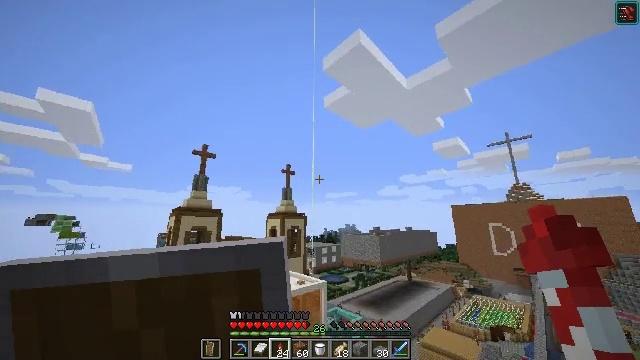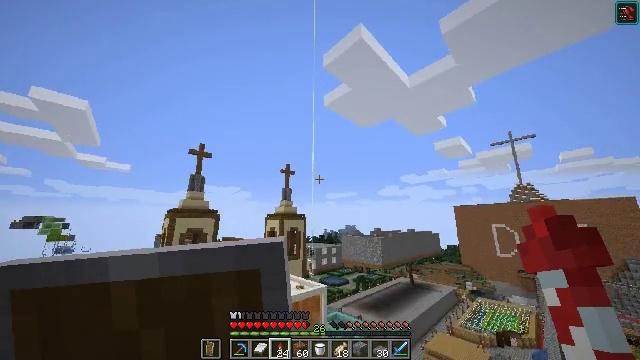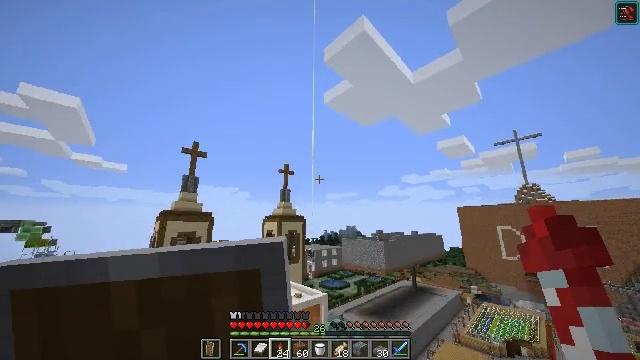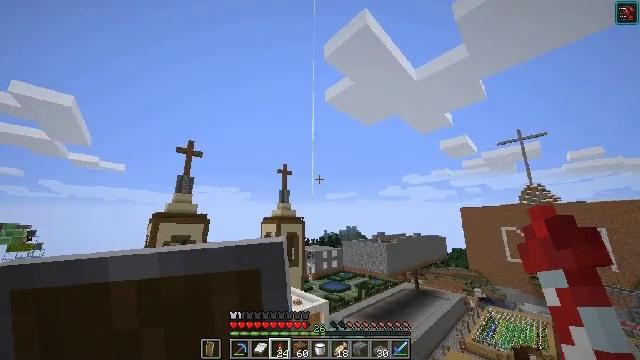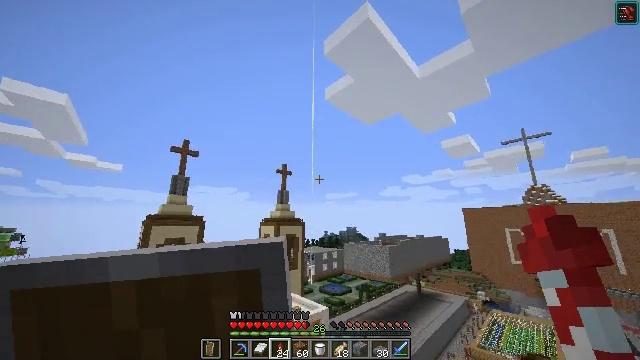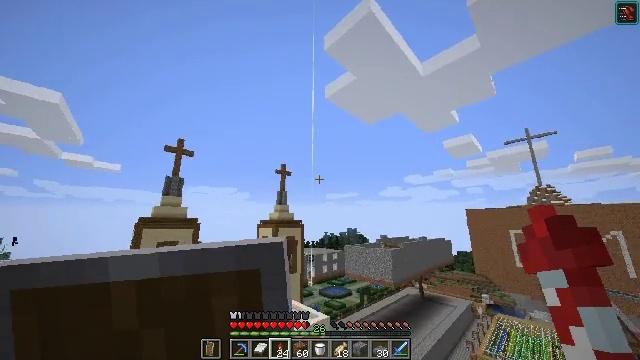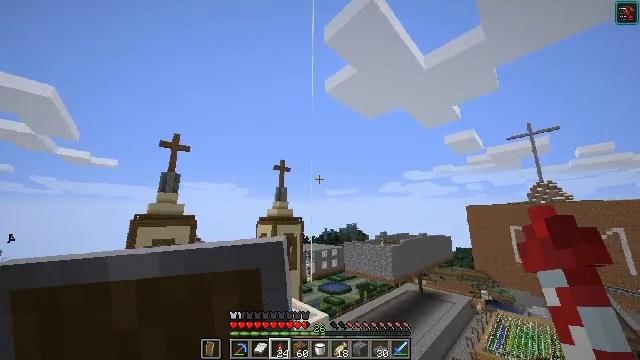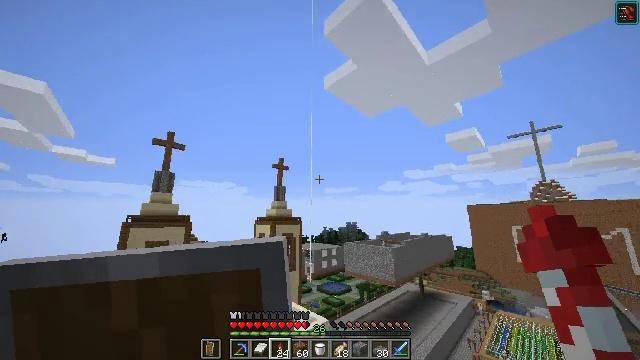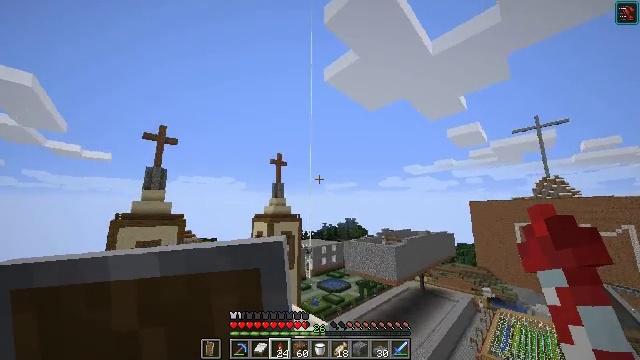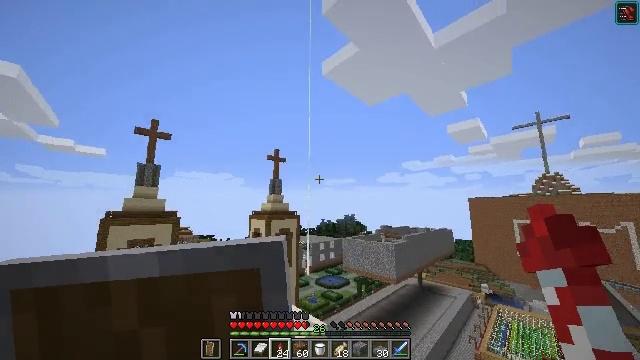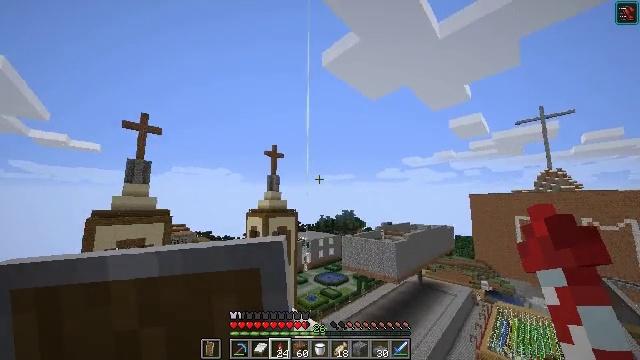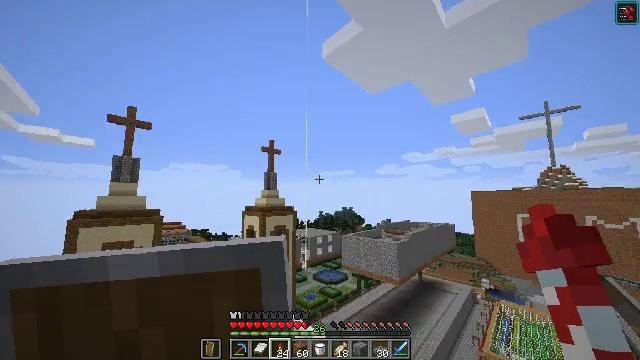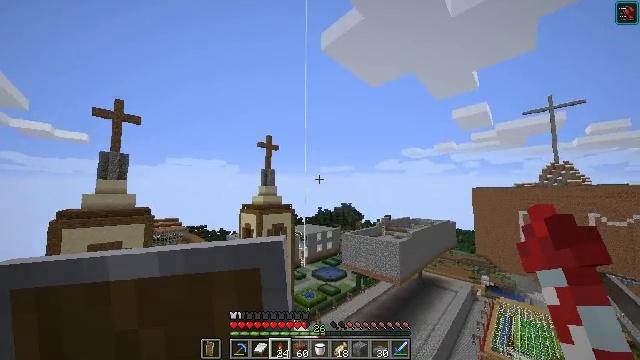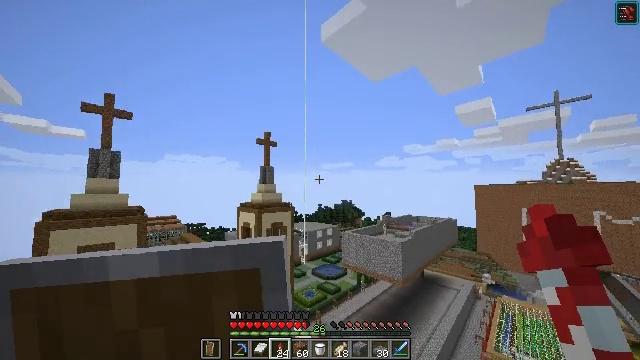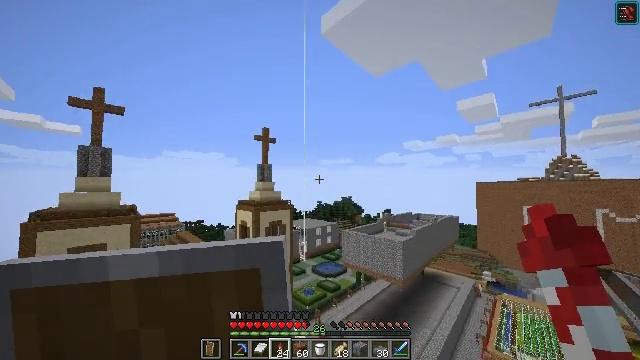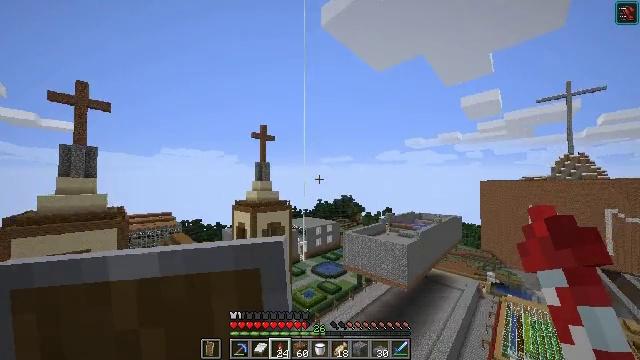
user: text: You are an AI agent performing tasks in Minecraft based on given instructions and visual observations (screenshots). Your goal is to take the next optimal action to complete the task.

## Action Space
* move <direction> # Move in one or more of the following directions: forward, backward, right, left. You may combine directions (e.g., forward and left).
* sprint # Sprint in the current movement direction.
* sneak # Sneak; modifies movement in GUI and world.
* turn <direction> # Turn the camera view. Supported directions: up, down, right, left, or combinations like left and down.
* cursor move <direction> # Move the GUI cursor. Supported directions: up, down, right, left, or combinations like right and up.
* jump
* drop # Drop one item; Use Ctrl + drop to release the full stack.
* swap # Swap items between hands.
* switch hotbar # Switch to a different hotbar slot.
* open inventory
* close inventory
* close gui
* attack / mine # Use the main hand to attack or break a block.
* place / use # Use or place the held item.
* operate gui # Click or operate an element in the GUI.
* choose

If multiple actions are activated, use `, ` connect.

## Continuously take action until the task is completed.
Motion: motion action
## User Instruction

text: Craft clay.
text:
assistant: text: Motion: no_op
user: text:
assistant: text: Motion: no_op
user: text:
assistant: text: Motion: no_op
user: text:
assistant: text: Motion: no_op
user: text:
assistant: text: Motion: no_op
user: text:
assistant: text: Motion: turn down
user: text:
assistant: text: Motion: no_op
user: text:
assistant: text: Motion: turn down
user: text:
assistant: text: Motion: turn down
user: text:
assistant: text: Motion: turn down
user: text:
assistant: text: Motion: turn down
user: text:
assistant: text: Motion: turn down
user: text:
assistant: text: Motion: turn down
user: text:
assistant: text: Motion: turn down
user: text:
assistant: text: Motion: no_op
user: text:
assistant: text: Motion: turn down
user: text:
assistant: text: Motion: turn down
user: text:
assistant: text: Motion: no_op
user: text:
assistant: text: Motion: turn down
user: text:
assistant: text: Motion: turn down
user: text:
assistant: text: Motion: turn down
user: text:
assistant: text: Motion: turn left and down
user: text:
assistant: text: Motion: turn left and up
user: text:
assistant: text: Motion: no_op
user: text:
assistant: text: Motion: turn right
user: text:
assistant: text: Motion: no_op
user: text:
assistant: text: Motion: turn right and down
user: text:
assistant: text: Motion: no_op
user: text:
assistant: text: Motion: no_op
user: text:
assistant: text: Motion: no_op